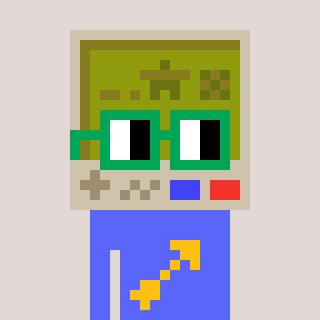
a pixel art character with square green glasses, a gameboy-shaped head and a purple-colored body on a warm background